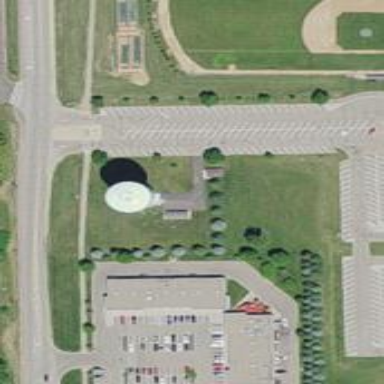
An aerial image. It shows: Water tower that is man-made.